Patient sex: F
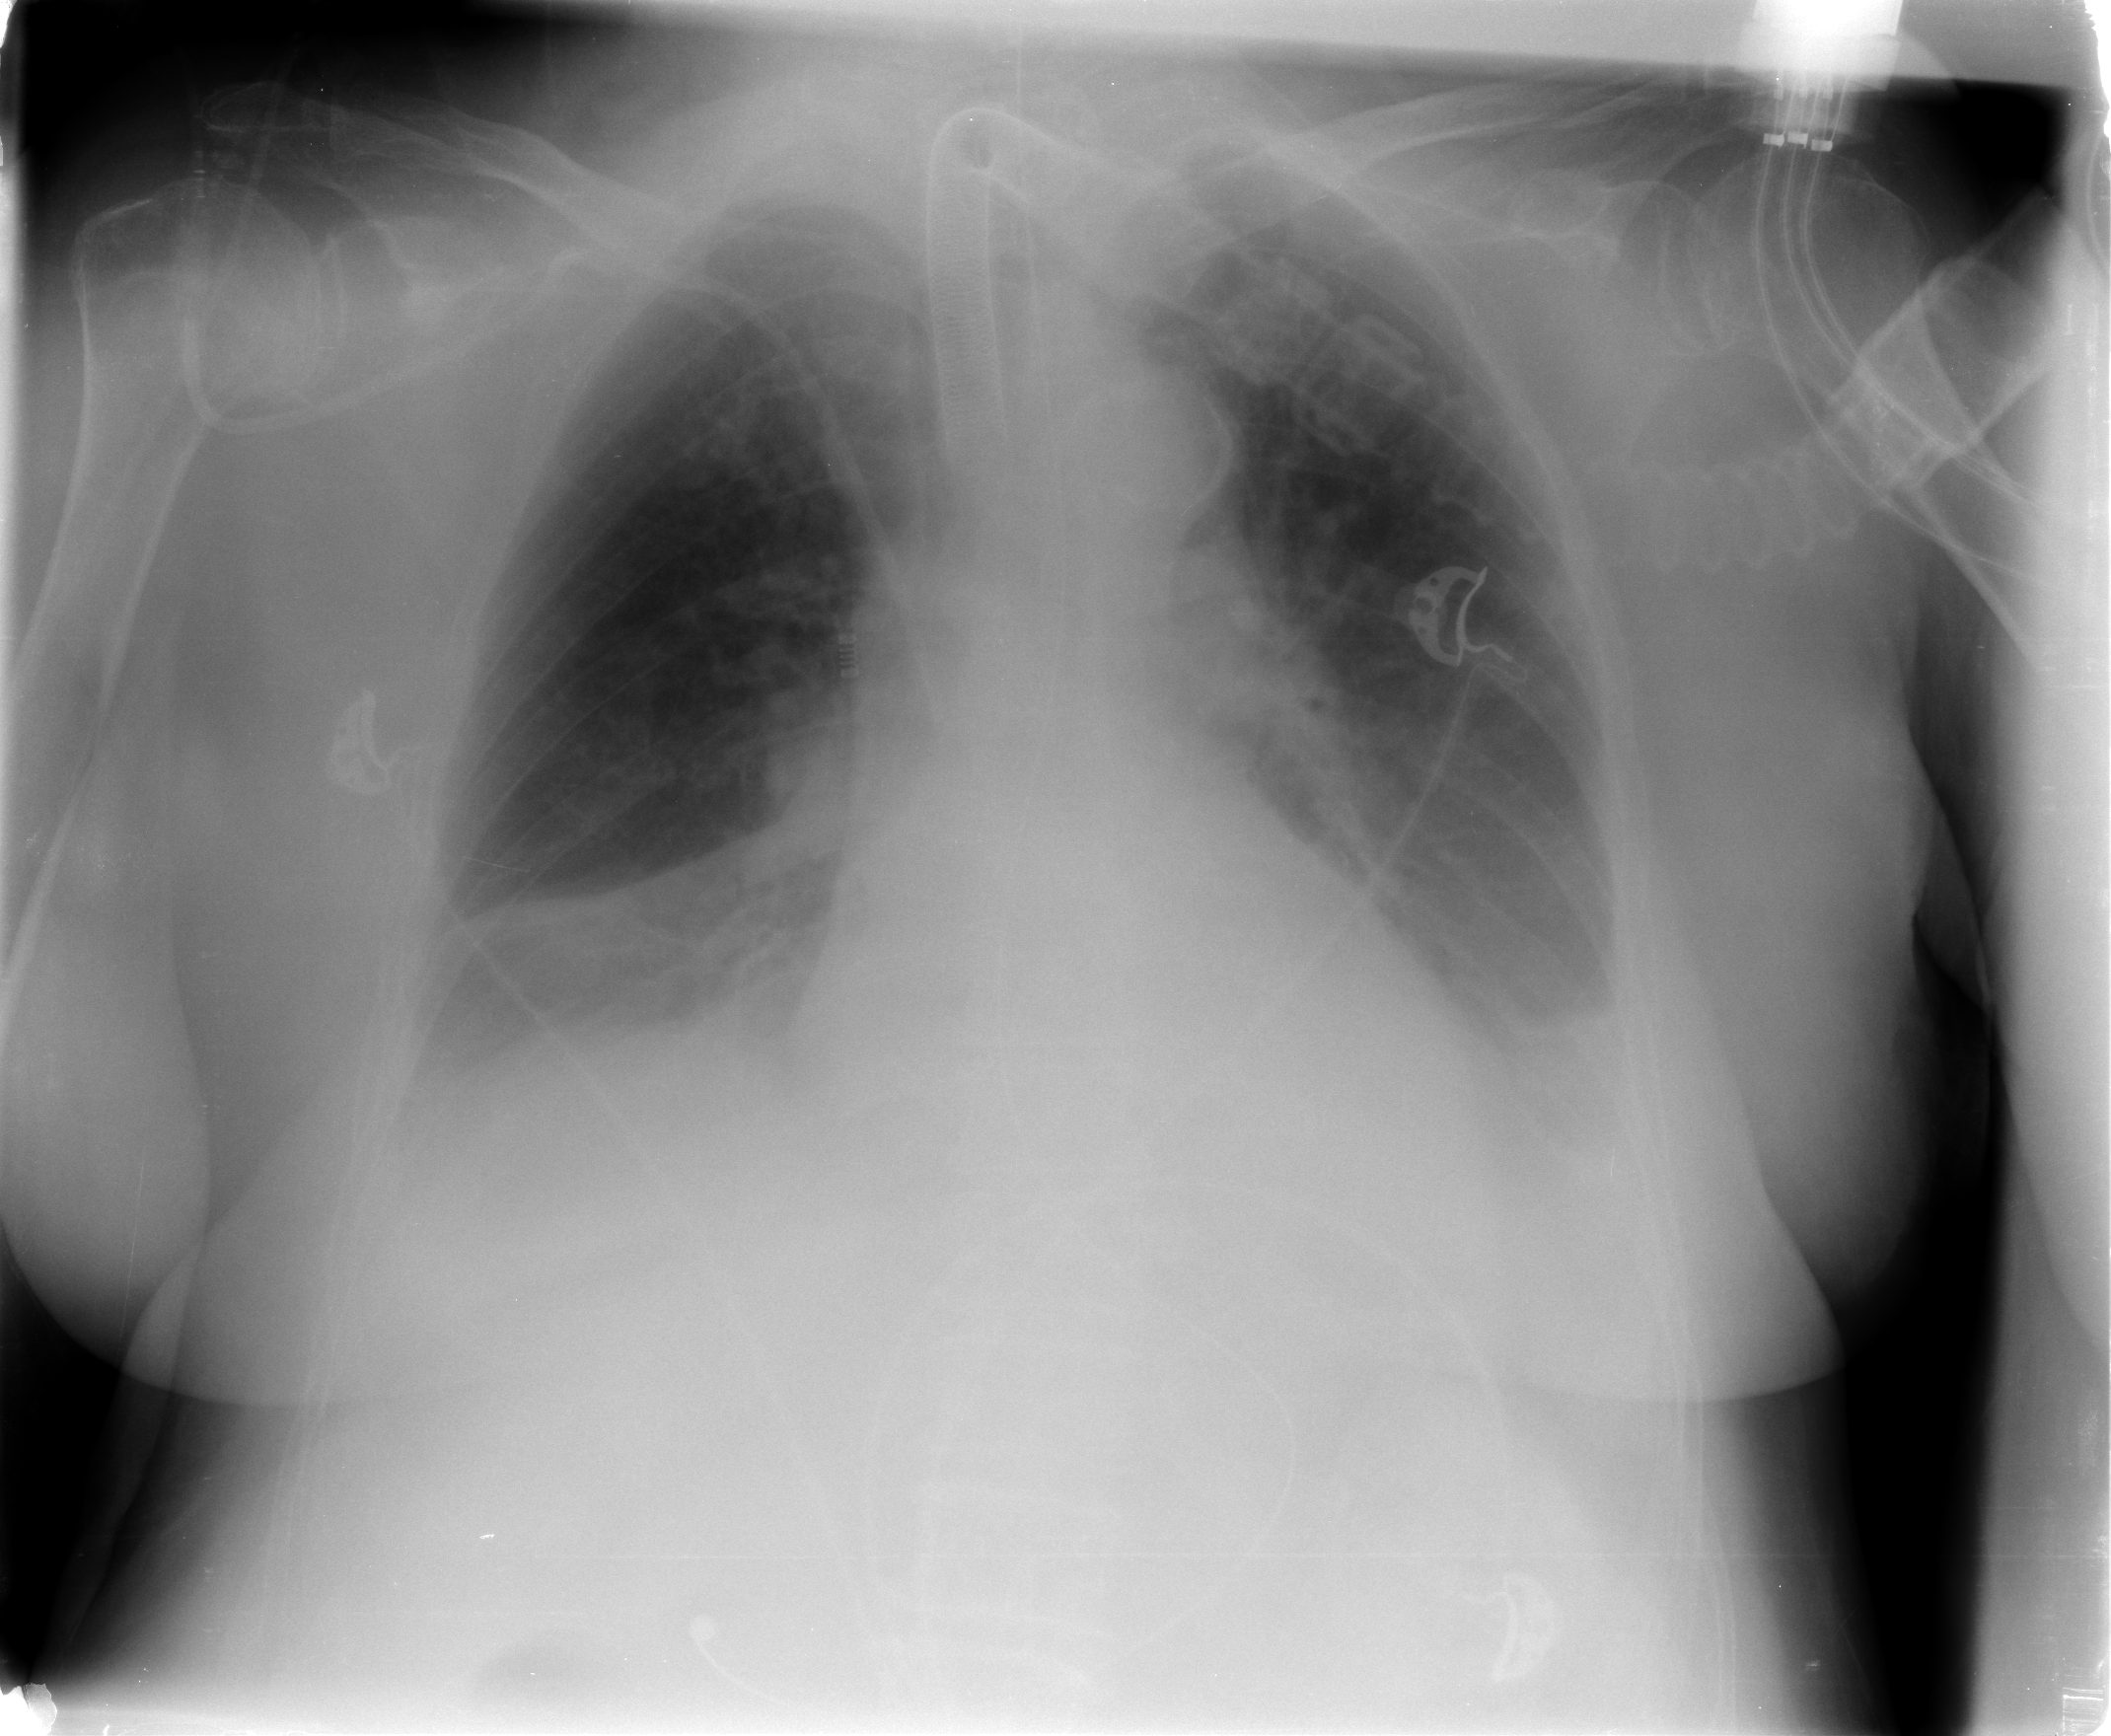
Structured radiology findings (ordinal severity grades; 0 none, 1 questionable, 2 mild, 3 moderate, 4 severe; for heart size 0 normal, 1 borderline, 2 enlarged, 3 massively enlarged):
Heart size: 0
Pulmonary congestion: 0
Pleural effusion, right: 2
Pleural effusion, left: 3
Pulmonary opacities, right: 2
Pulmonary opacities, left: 0
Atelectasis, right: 3
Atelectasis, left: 2